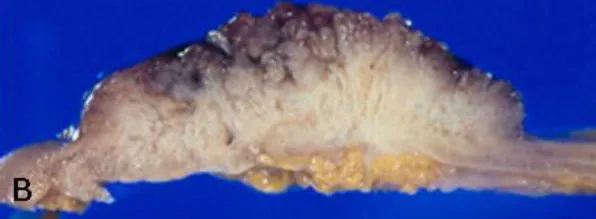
Macroscopic photograph of the tumor. B. The cut surface of the tumor is whitish gelatinous and the tumor involves the whole layer of the gastric wall.
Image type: pathology (h&e)